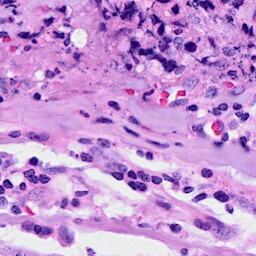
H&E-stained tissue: Breast